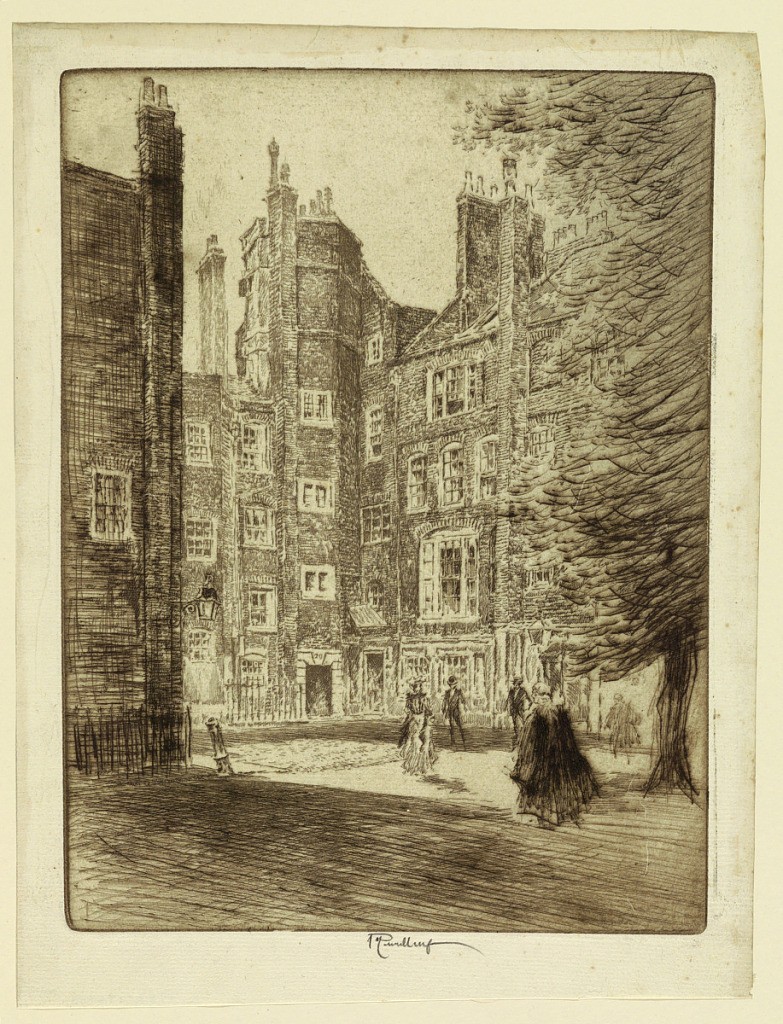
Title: Old Court, Lincoln's Inn
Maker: Joseph Pennell, American, active England, 1857–1926
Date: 1905
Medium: Etching in brown ink on paper
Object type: Print
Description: View of the court, flanked in foreground by section of a building at left; a tree is at right.